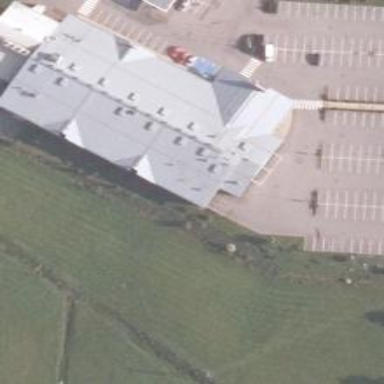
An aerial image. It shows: Supermarket located in building.